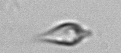
Label: Oxytoxum